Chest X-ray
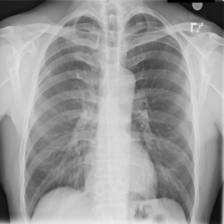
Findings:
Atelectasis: negative
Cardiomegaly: negative
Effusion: negative
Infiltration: negative
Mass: negative
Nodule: negative
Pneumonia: negative
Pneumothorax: negative
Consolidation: negative
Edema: negative
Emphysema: negative
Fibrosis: negative
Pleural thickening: negative
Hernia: negative